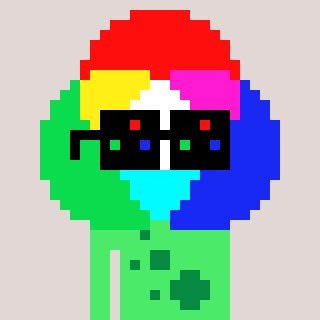
a pixel art character with square black sunglasses, a color circle-shaped head and a teal-colored body on a warm background